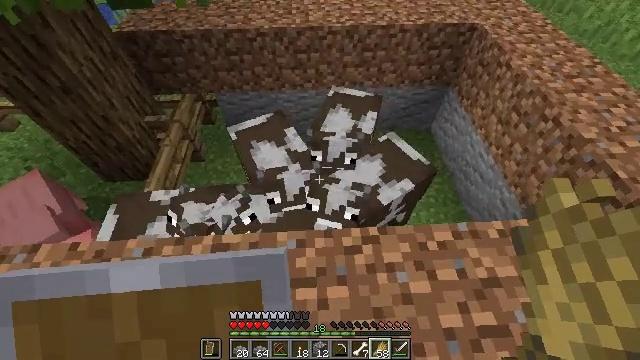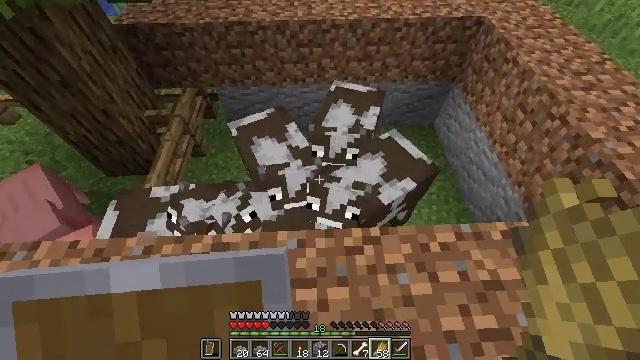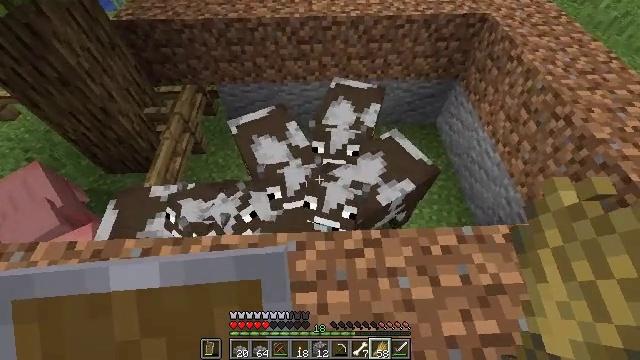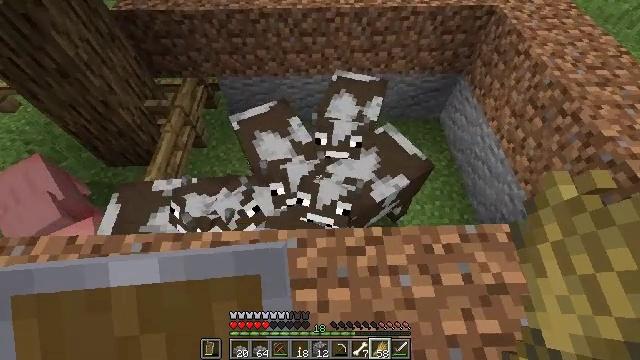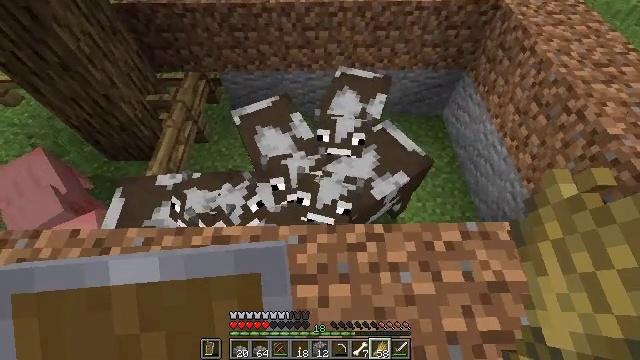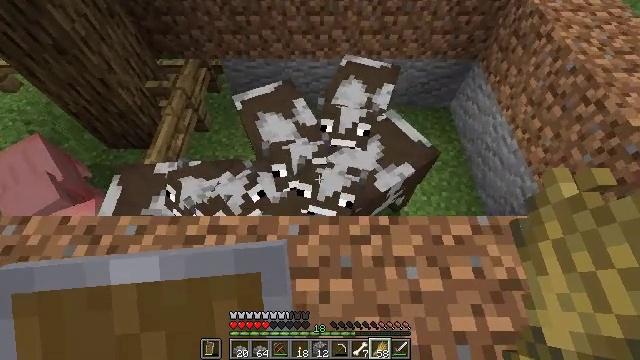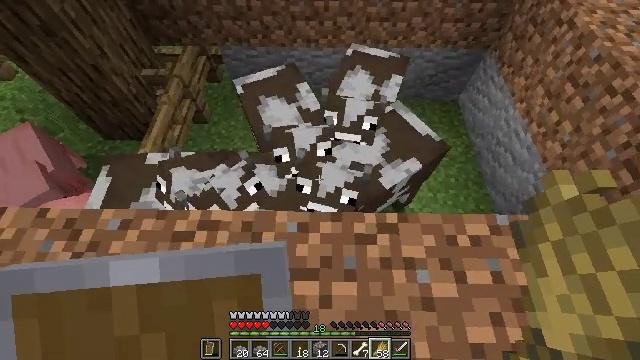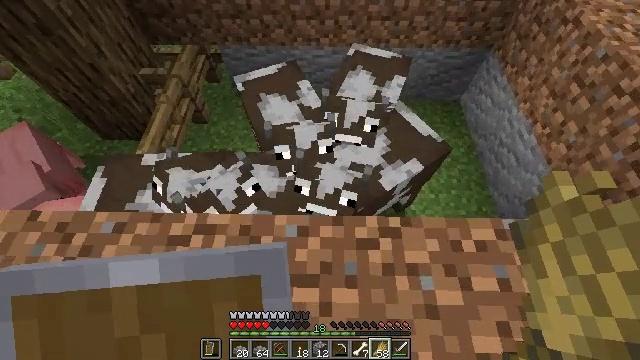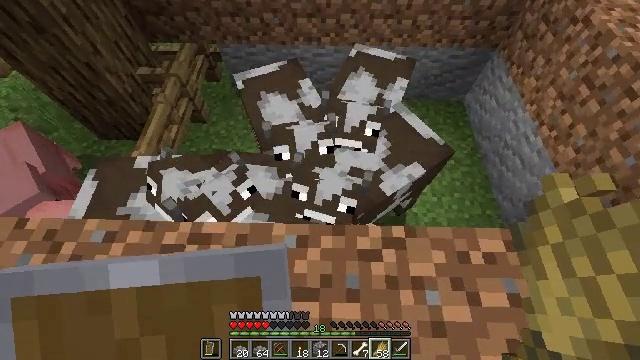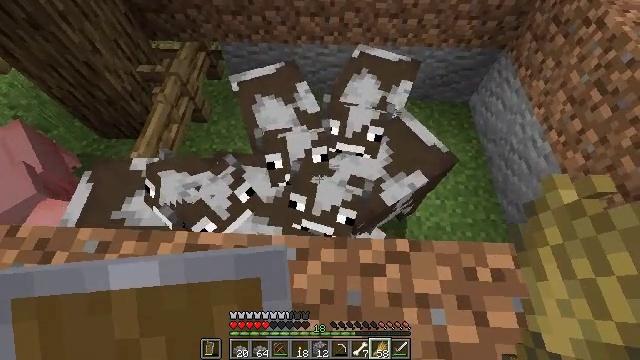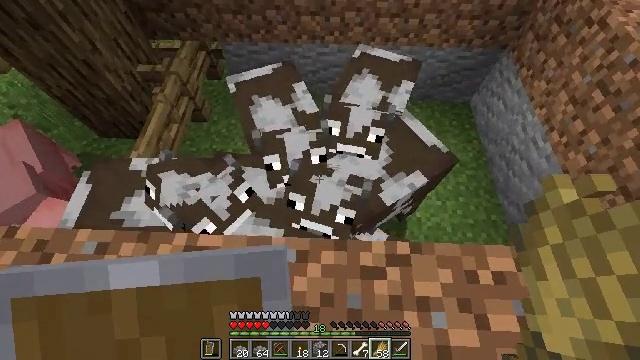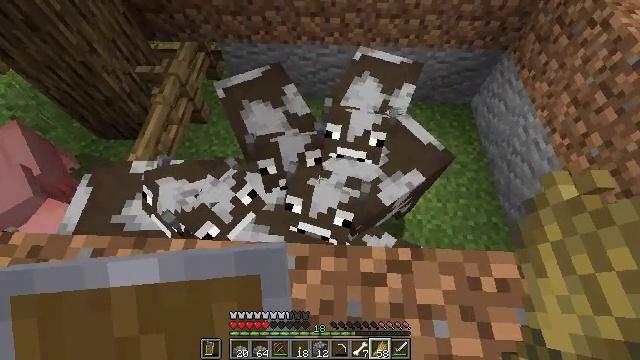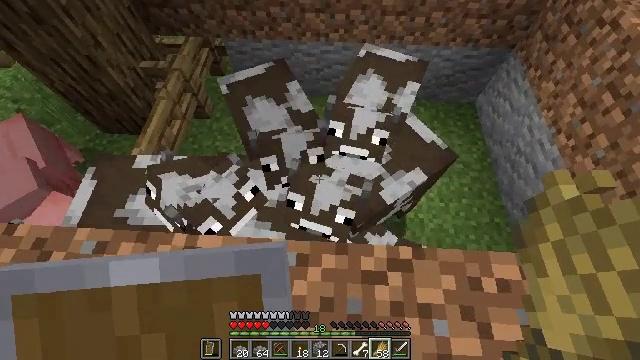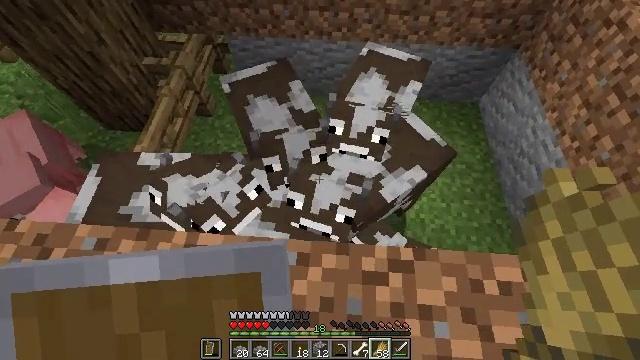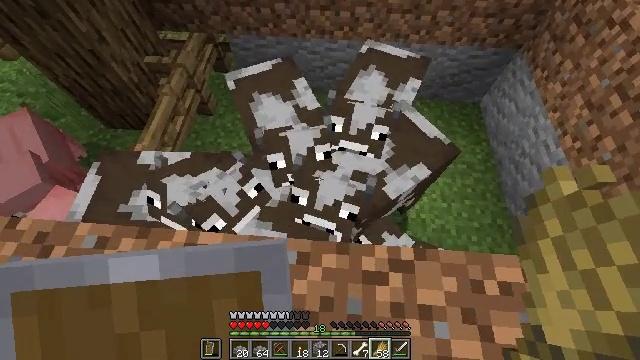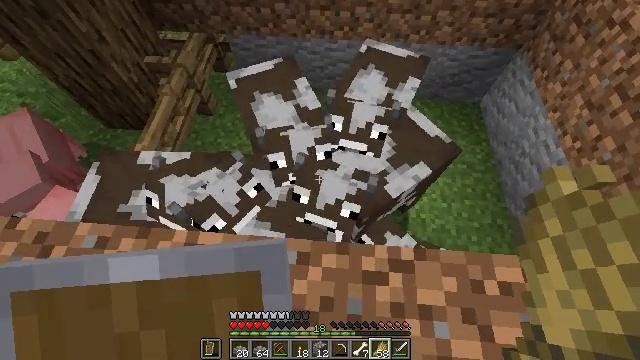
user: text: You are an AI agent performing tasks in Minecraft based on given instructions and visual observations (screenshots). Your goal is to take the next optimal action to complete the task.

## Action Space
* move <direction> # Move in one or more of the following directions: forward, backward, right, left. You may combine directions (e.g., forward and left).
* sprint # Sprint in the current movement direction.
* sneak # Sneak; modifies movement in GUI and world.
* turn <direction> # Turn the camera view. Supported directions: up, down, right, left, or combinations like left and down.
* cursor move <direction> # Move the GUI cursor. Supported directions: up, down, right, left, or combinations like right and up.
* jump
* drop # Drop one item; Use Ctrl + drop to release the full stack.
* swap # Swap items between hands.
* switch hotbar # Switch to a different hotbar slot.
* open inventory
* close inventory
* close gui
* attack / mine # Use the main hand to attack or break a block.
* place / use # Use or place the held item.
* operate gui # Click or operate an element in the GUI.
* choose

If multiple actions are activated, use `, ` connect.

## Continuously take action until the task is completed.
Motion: motion action
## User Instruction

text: Make shears using two iron ingots in the crafting table.
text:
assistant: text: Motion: turn down
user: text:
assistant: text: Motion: no_op
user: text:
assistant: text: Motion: turn down
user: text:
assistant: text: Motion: sneak
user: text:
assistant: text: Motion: move forward, sneak, turn left and down
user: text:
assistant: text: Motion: move forward, sneak
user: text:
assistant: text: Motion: move forward, sneak
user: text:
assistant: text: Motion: move forward, sneak
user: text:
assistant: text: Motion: move forward, sneak
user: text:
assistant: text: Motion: sneak
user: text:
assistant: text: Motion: sneak
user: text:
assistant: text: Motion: sneak, turn left
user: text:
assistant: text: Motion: sneak
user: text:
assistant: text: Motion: sneak
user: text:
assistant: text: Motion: sneak
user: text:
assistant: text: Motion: sneak
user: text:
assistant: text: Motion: move forward, sneak
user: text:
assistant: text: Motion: move forward, sneak, turn left
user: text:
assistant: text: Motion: move forward, sneak
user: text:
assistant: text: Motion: move forward, sneak
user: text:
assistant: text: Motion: move forward, sneak
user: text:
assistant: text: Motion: move forward, sneak, turn up
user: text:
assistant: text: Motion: move forward, sneak, turn up
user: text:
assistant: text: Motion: move forward, sneak, turn up
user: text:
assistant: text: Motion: move forward, sneak
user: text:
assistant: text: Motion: move forward, sneak
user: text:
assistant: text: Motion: sneak
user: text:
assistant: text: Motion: sneak, use / place
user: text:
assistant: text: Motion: sneak, use / place
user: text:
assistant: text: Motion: sneak, turn right